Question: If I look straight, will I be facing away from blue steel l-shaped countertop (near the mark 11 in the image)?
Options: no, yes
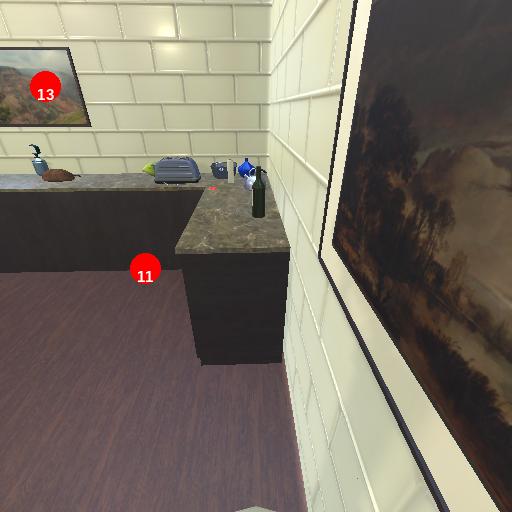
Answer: no